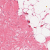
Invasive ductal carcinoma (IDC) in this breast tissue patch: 0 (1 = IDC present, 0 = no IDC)